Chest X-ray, PA view. Patient: 53 years old, sex M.
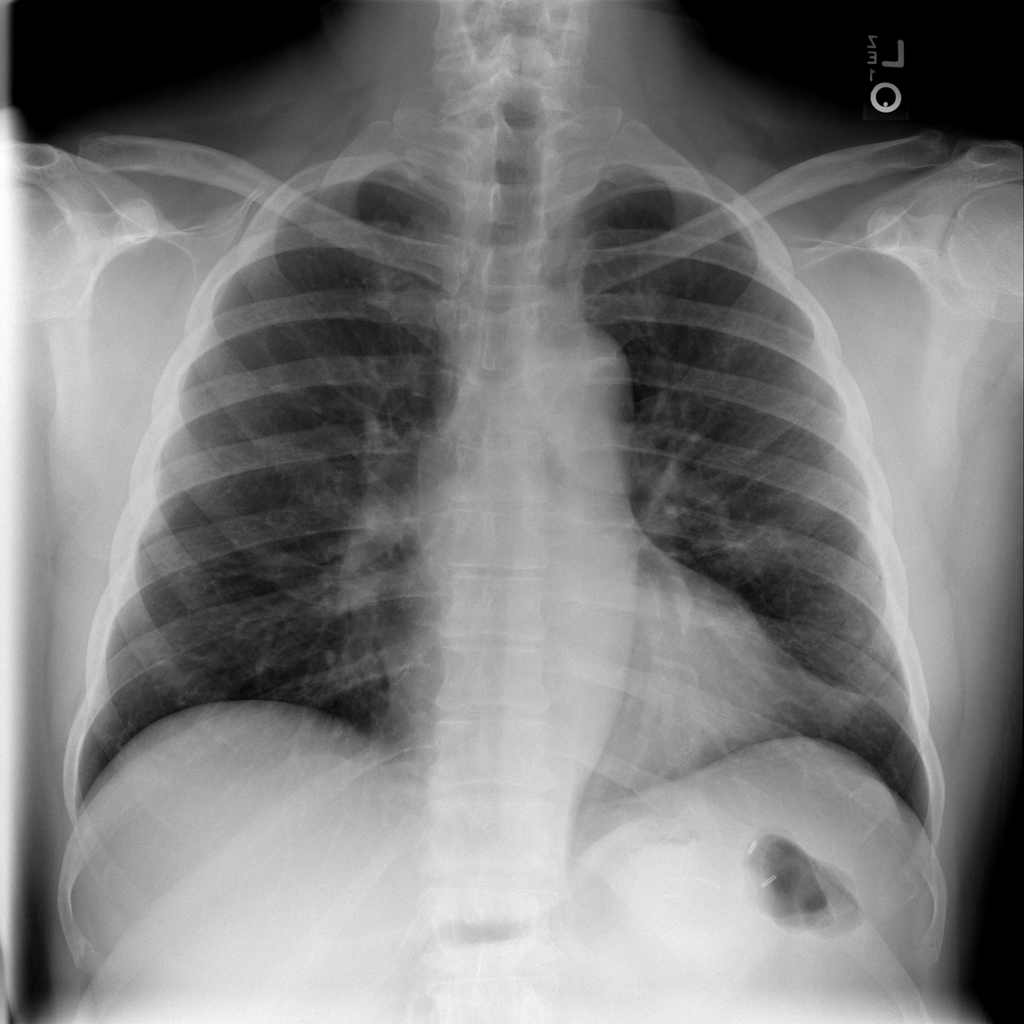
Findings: No Finding